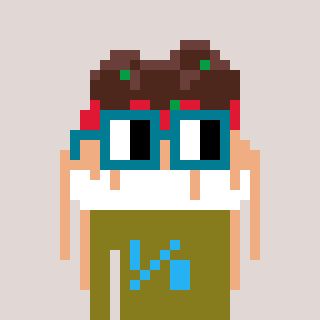
a pixel art character with square dark green glasses, a spaghetti-shaped head and a gunk-colored body on a warm background